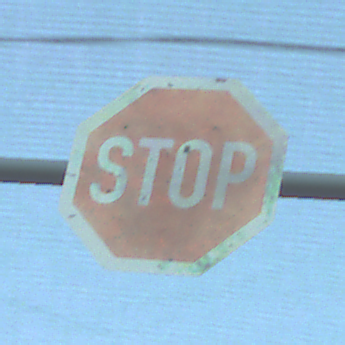
Verkehrszeichen: Stop
Umgebung: Roofed, Special
Tageszeit: MorningAfternoon
Wetter: PartlyCloudy
Licht: Natural
Jahreszeit: NotSpecified
Kontrast: MediumContrast